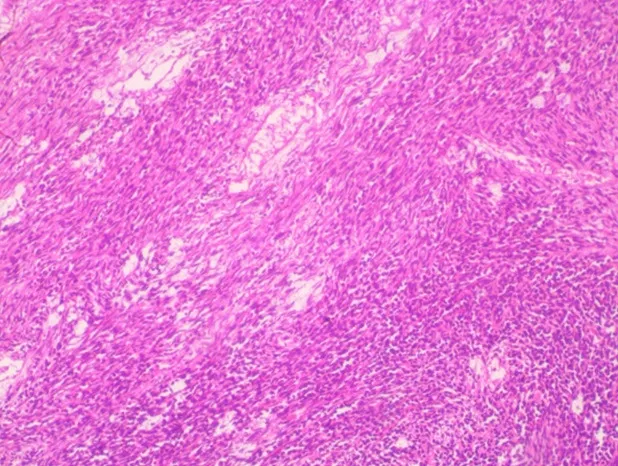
photomicrograph showing proliferating spindle and oval-shaped cells that are disposed in sheets and fascicles; they have elongated, wavy, hyperchromatic nuclei and scanty eosinophilic cytoplasm (H & E x 100).
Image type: pathology (h&e)